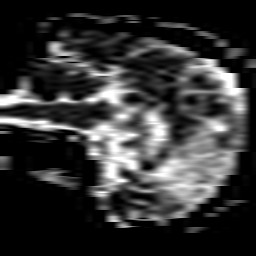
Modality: ADC
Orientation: sagittal
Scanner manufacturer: philips
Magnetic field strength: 1.5 T
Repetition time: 3.144 s
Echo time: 0.06163 s